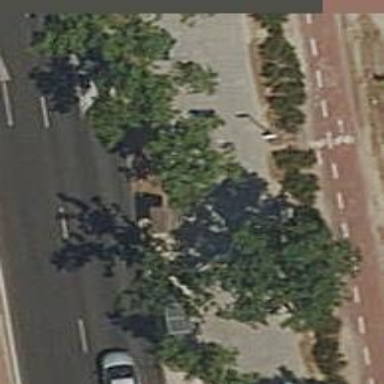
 serving as platform for public transportation."